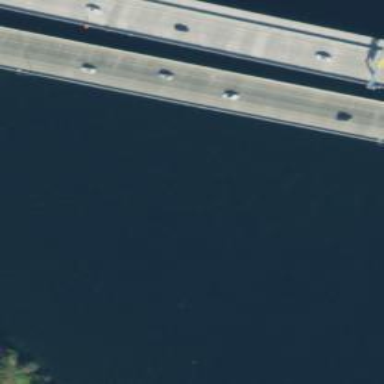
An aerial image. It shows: Floating bridge with historic highway motorway structure.